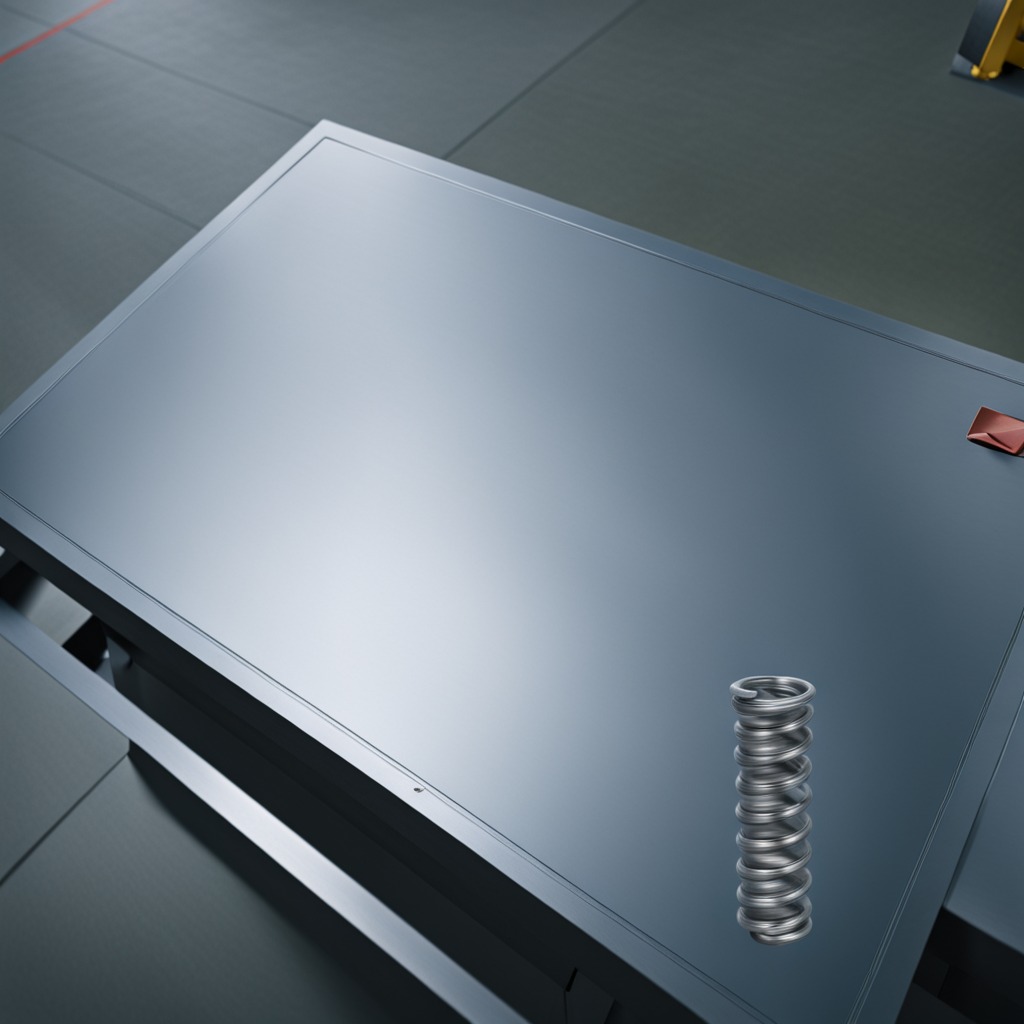
A coiled metal spring is lying on a toolbox surface in an airplane hangar workshop 8K.